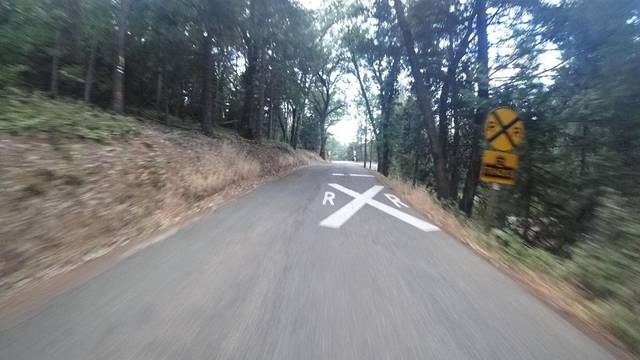
Region: United States
Coordinates: 39.13, -120.922